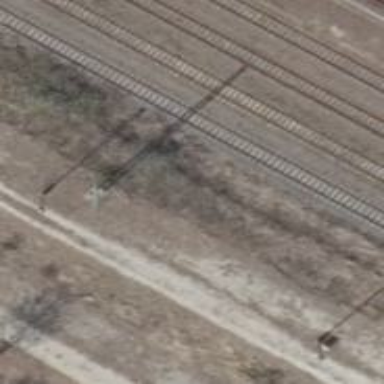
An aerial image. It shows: Abandoned railway yard is depicted.